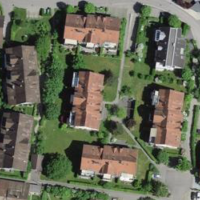
EUNIS habitat code: 54
Species observed at this site:
Prunus padus
Mergus merganser